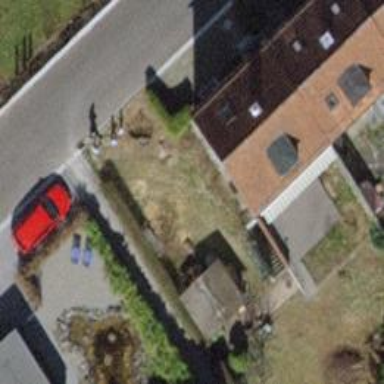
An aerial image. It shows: House with gabled roof made of tiles. The roof orientation is across the building.